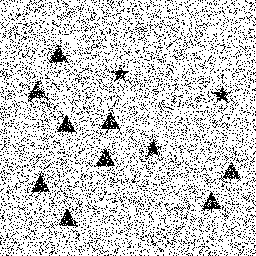
Squares: 0
Triangles: 9
Stars: 3
Total shapes: 12